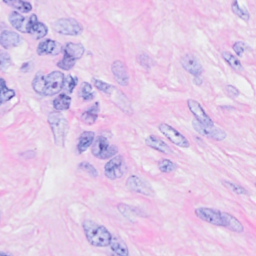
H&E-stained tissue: Breast